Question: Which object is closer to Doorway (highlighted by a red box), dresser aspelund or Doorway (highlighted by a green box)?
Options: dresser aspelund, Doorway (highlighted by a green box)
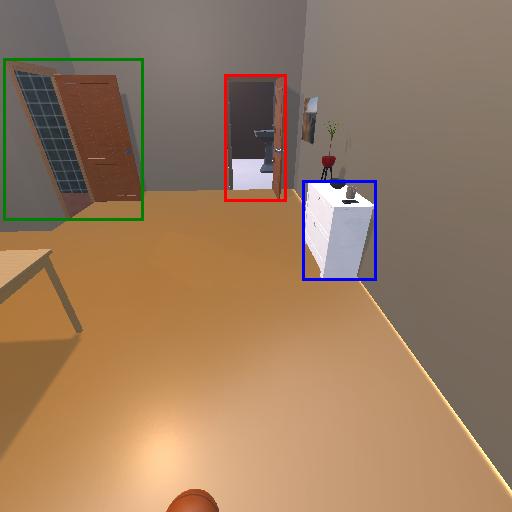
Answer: dresser aspelund